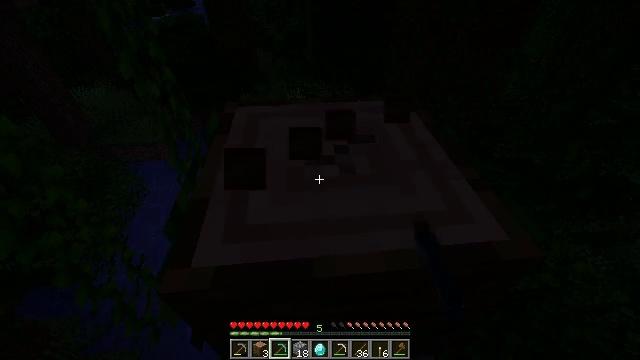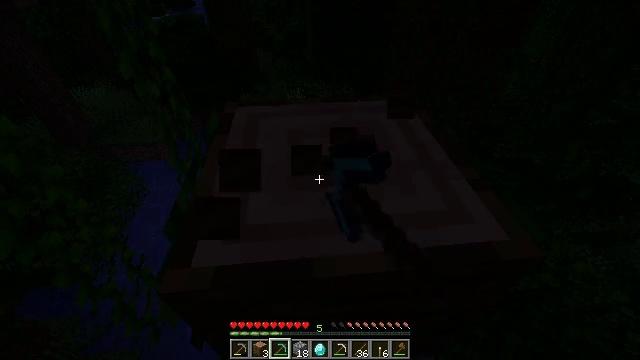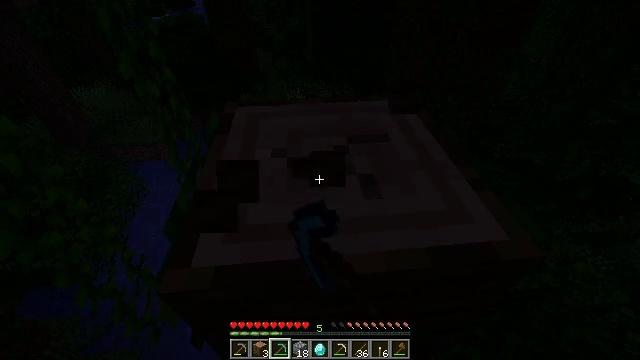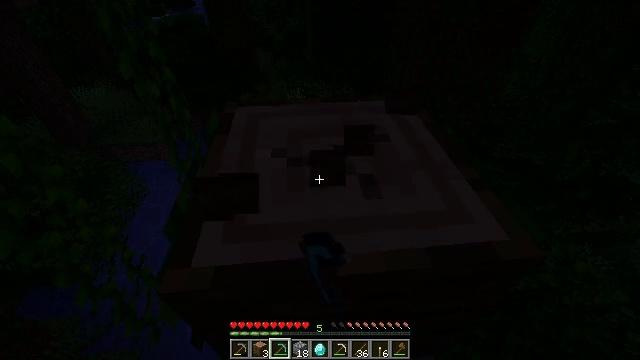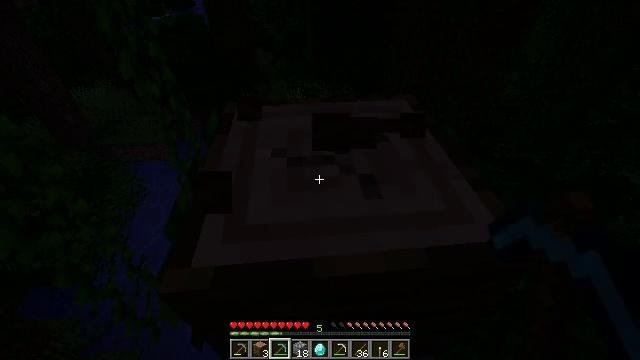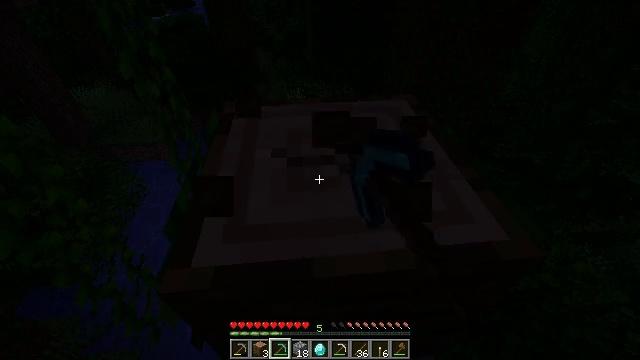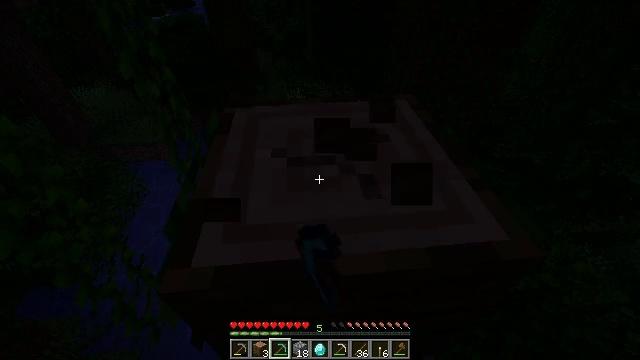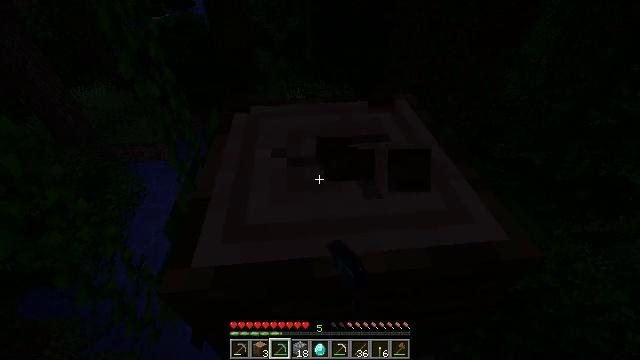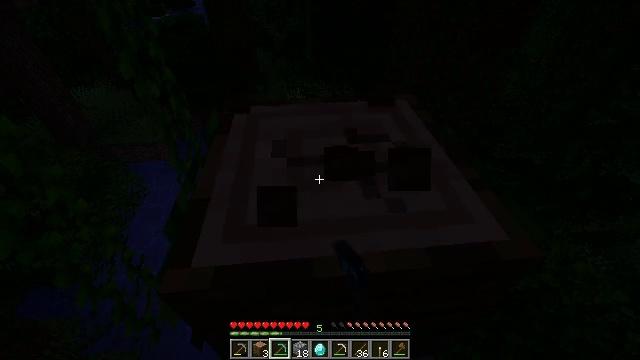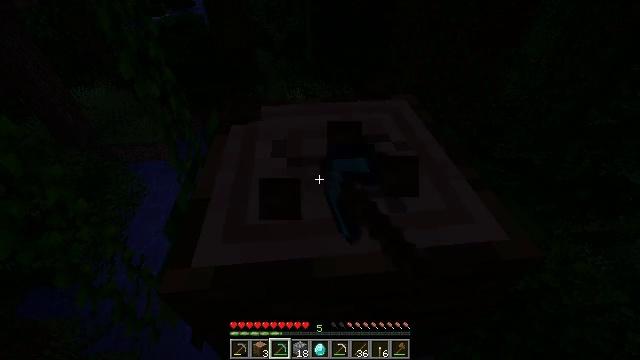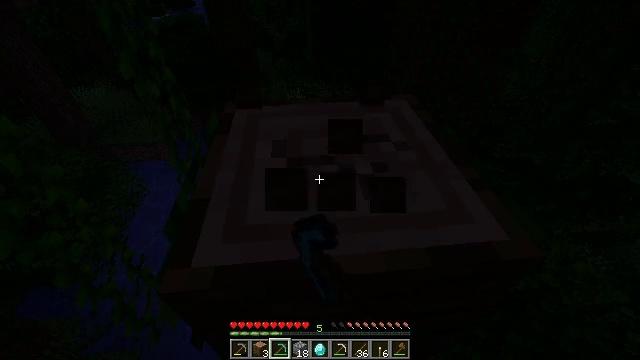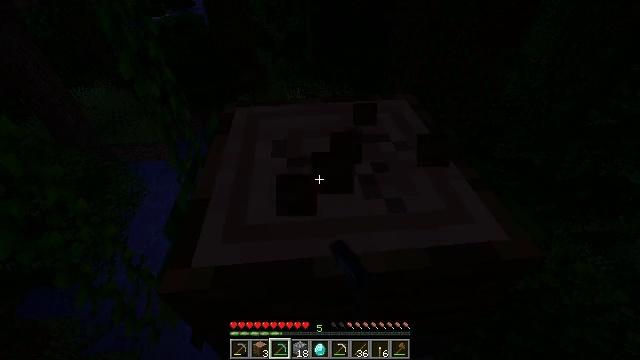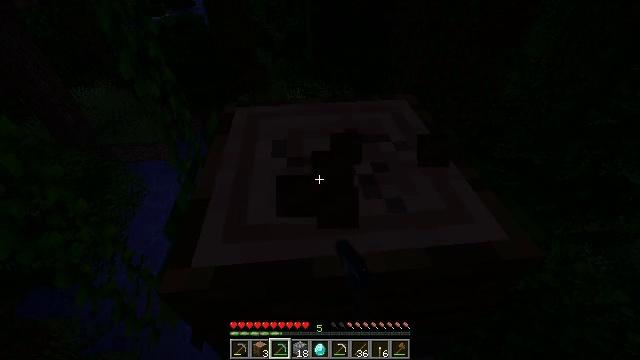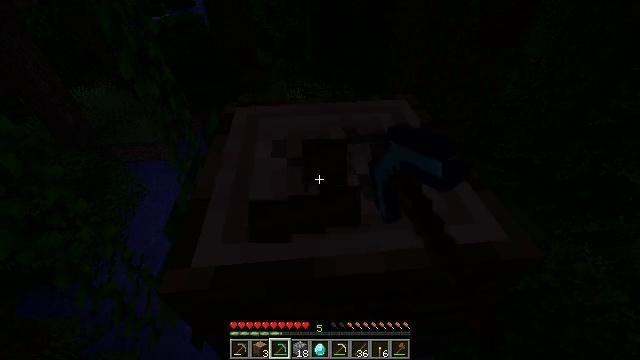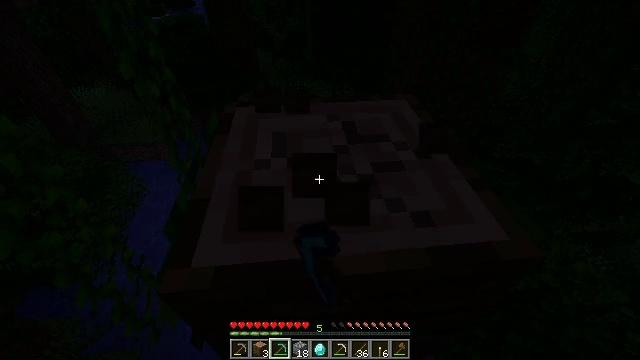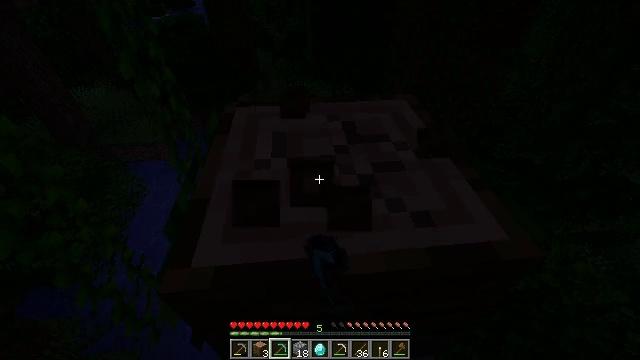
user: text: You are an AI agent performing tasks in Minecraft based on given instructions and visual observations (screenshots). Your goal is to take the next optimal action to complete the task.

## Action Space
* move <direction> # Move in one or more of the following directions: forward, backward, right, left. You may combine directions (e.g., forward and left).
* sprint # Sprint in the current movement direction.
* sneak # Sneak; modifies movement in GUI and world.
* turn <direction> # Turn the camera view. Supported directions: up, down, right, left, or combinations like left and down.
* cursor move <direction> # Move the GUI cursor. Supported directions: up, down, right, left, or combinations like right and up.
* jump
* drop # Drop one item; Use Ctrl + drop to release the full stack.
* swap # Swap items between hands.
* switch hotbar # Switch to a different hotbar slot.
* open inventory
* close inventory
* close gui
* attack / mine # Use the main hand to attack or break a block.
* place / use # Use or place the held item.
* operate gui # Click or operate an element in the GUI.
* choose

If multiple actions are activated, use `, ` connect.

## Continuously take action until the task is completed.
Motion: motion action
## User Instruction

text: Break the jungle log to gather wood.
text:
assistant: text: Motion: attack / mine
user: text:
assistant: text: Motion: attack / mine
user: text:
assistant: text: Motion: attack / mine
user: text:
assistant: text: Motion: attack / mine
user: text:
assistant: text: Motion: attack / mine
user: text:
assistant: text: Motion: attack / mine
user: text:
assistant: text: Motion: attack / mine
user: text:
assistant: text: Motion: attack / mine
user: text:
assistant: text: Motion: attack / mine
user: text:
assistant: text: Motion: attack / mine
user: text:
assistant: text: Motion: attack / mine
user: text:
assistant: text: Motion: attack / mine
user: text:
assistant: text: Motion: attack / mine
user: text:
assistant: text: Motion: attack / mine
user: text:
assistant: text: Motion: attack / mine
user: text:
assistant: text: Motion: attack / mine
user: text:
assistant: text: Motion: attack / mine
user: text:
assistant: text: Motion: attack / mine
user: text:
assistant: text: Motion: attack / mine
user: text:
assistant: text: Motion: attack / mine
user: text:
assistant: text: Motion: attack / mine
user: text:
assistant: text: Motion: attack / mine
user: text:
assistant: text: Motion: attack / mine
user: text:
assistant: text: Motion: attack / mine
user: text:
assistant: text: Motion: attack / mine
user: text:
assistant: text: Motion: attack / mine
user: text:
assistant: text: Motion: attack / mine
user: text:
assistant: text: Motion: attack / mine
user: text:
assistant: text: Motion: attack / mine
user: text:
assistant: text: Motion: attack / mine